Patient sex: M
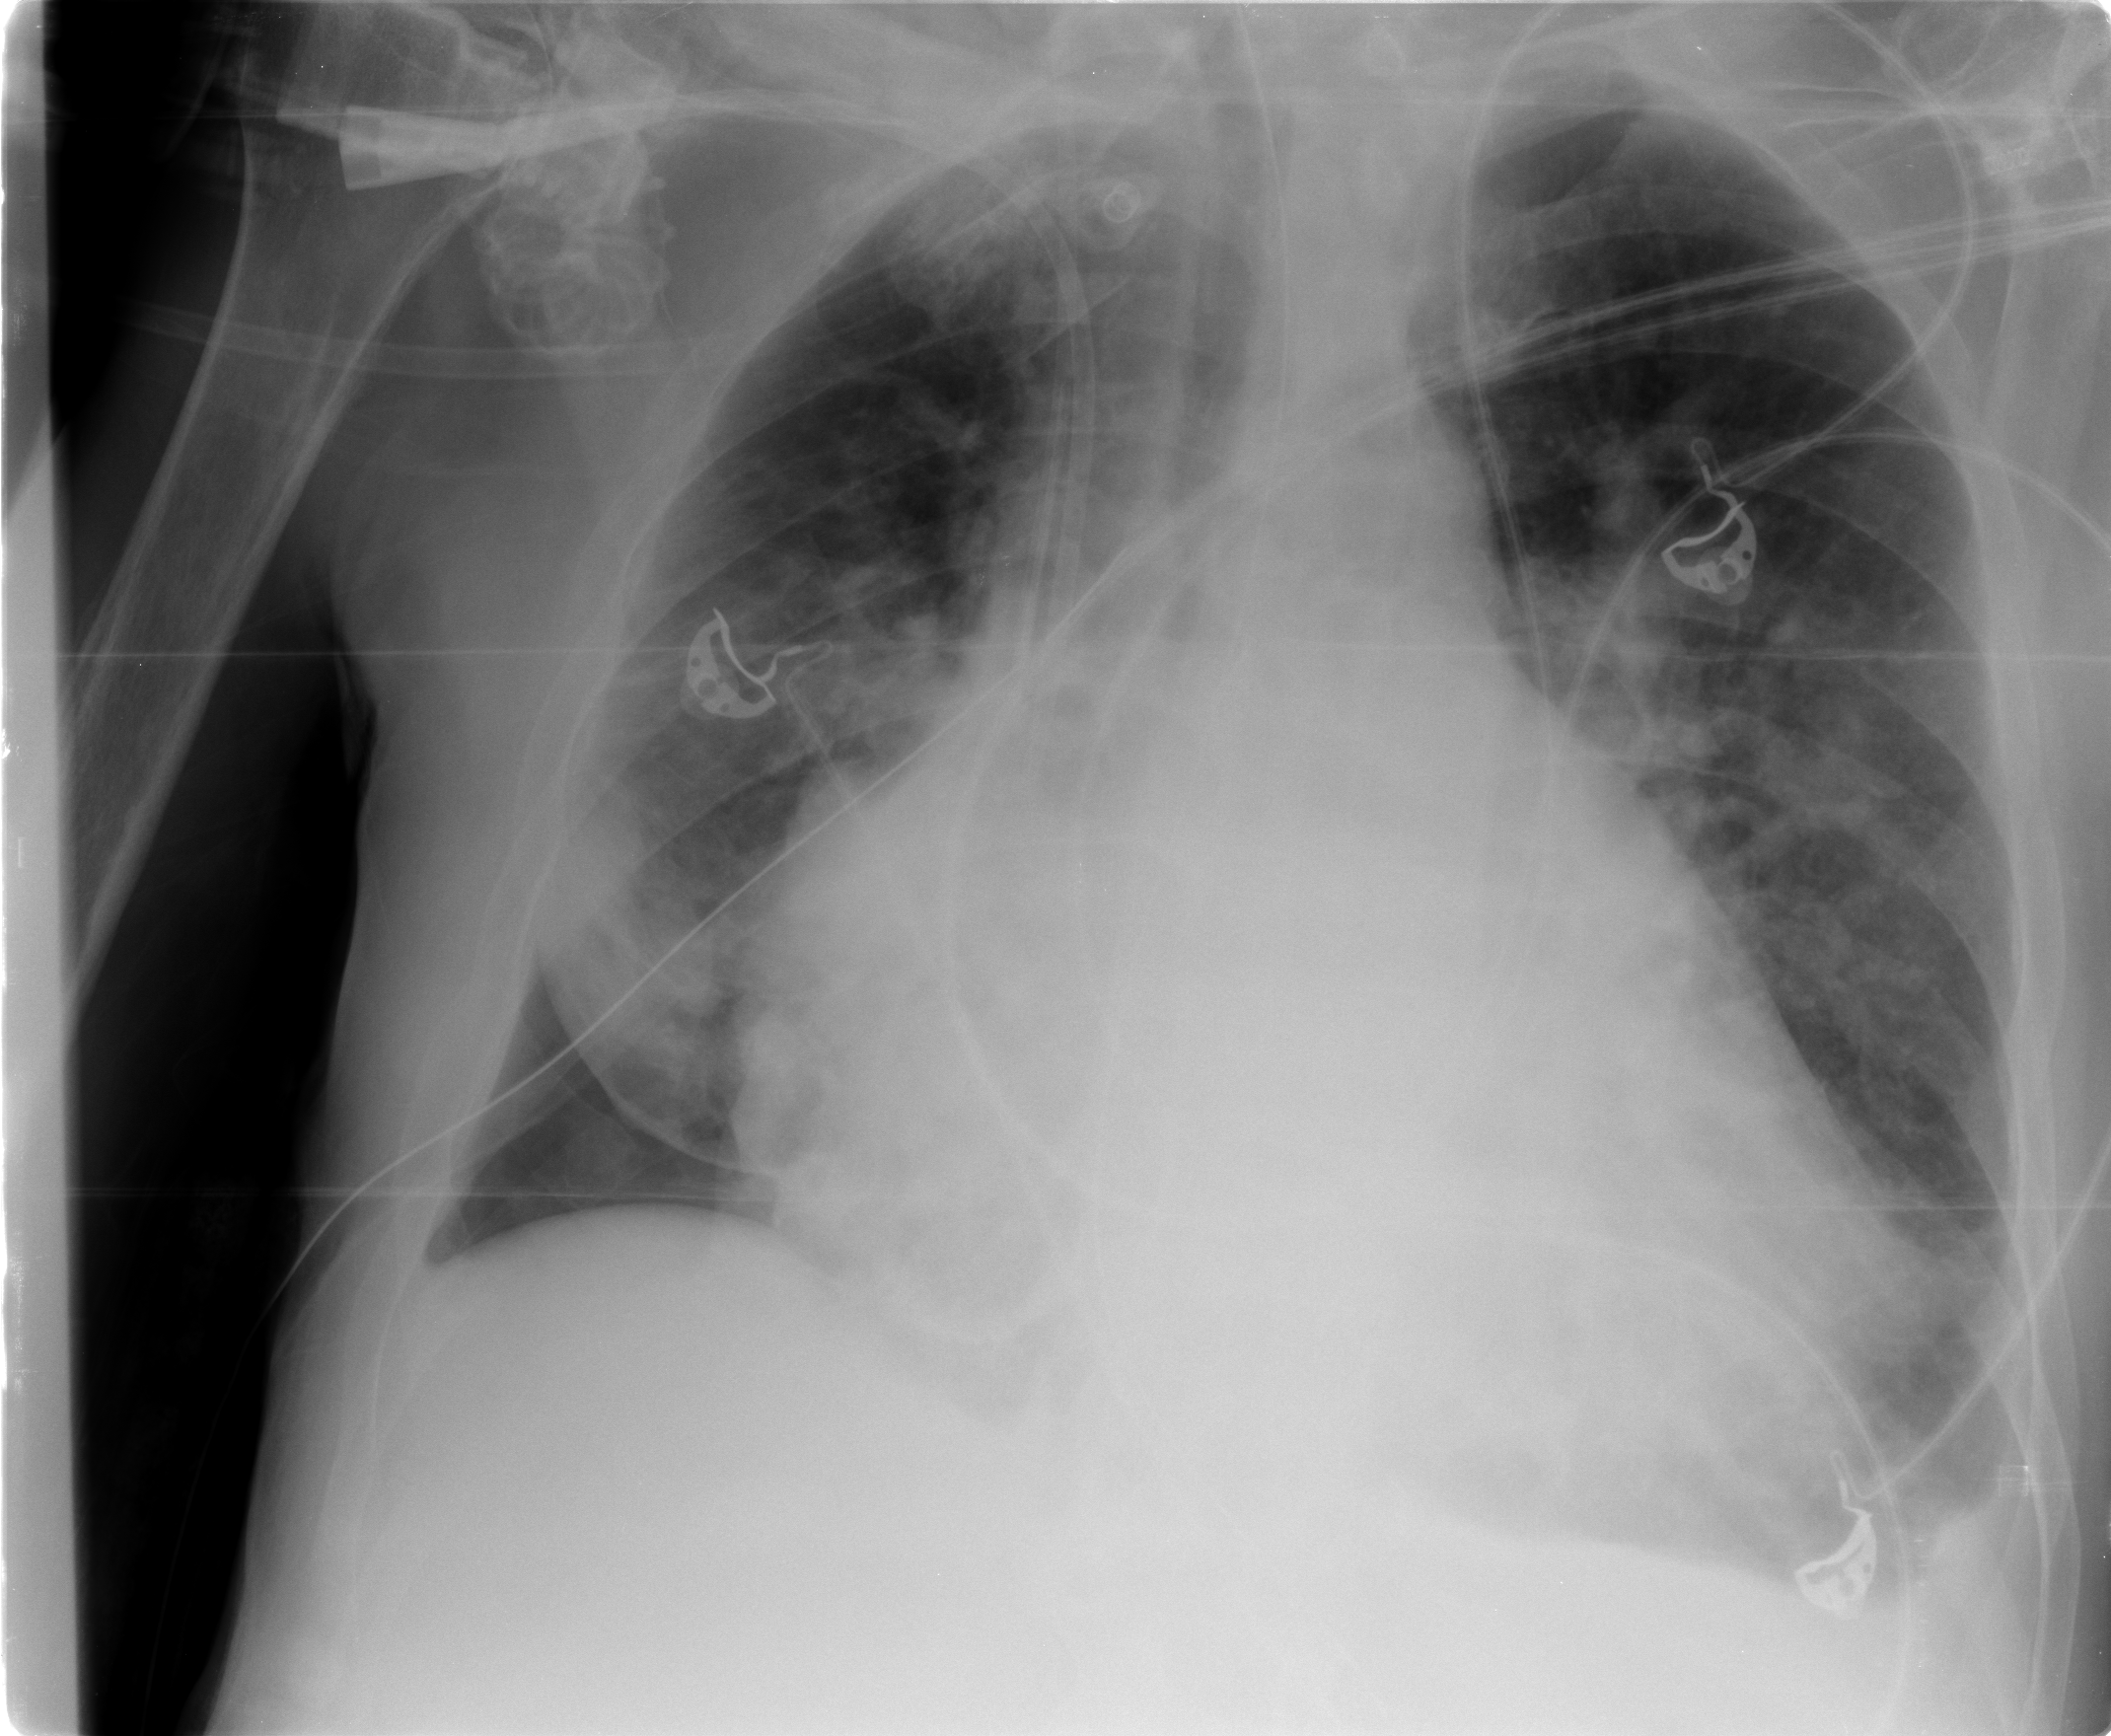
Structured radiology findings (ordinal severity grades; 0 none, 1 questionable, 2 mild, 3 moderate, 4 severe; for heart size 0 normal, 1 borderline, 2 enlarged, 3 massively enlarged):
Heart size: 3
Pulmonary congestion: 3
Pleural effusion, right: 0
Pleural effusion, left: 2
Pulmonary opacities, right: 3
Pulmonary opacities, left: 2
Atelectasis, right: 3
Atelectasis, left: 2